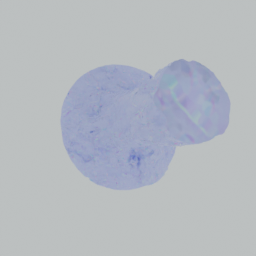
Label: nature